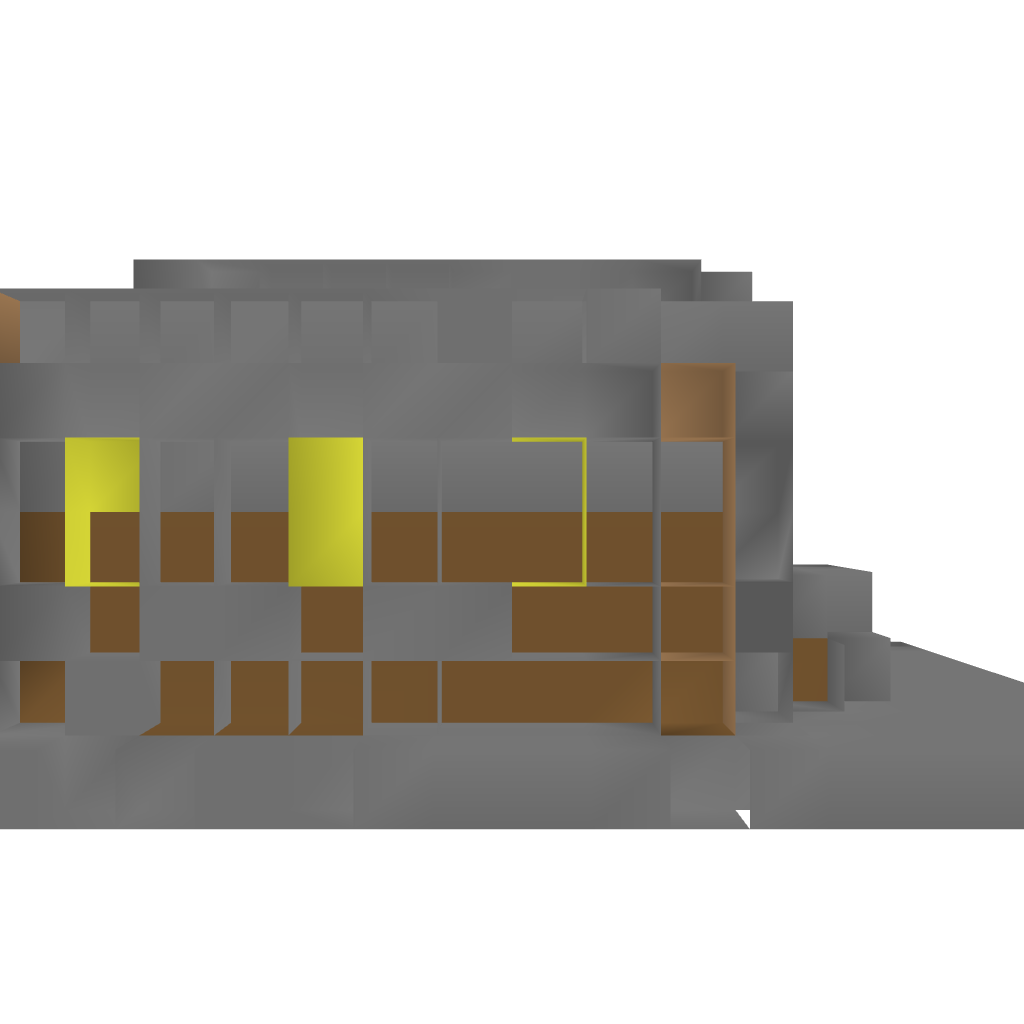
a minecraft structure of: Farm sugarcane good quality